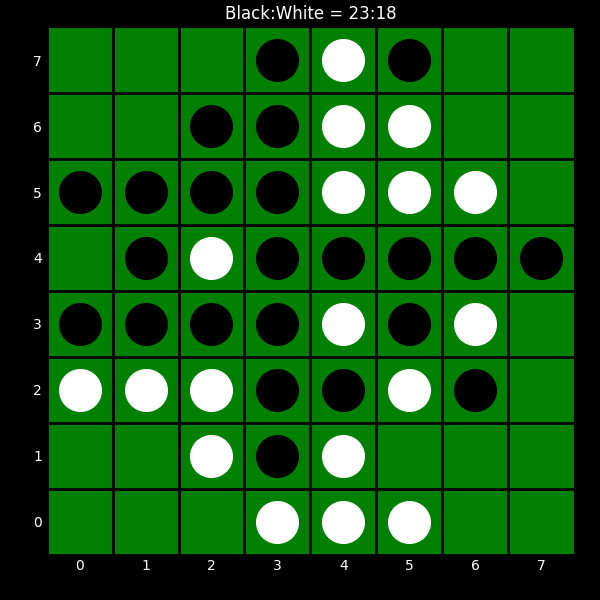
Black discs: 23
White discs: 18